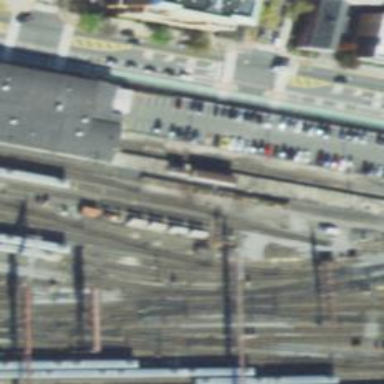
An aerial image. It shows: Railway yard.